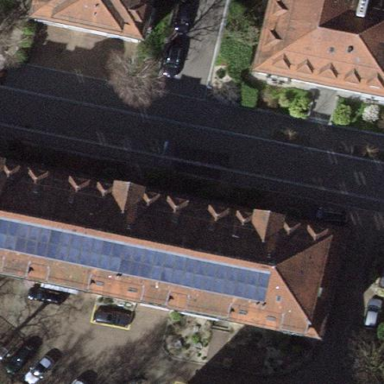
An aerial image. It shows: Gabled roof adorns the apartments building.